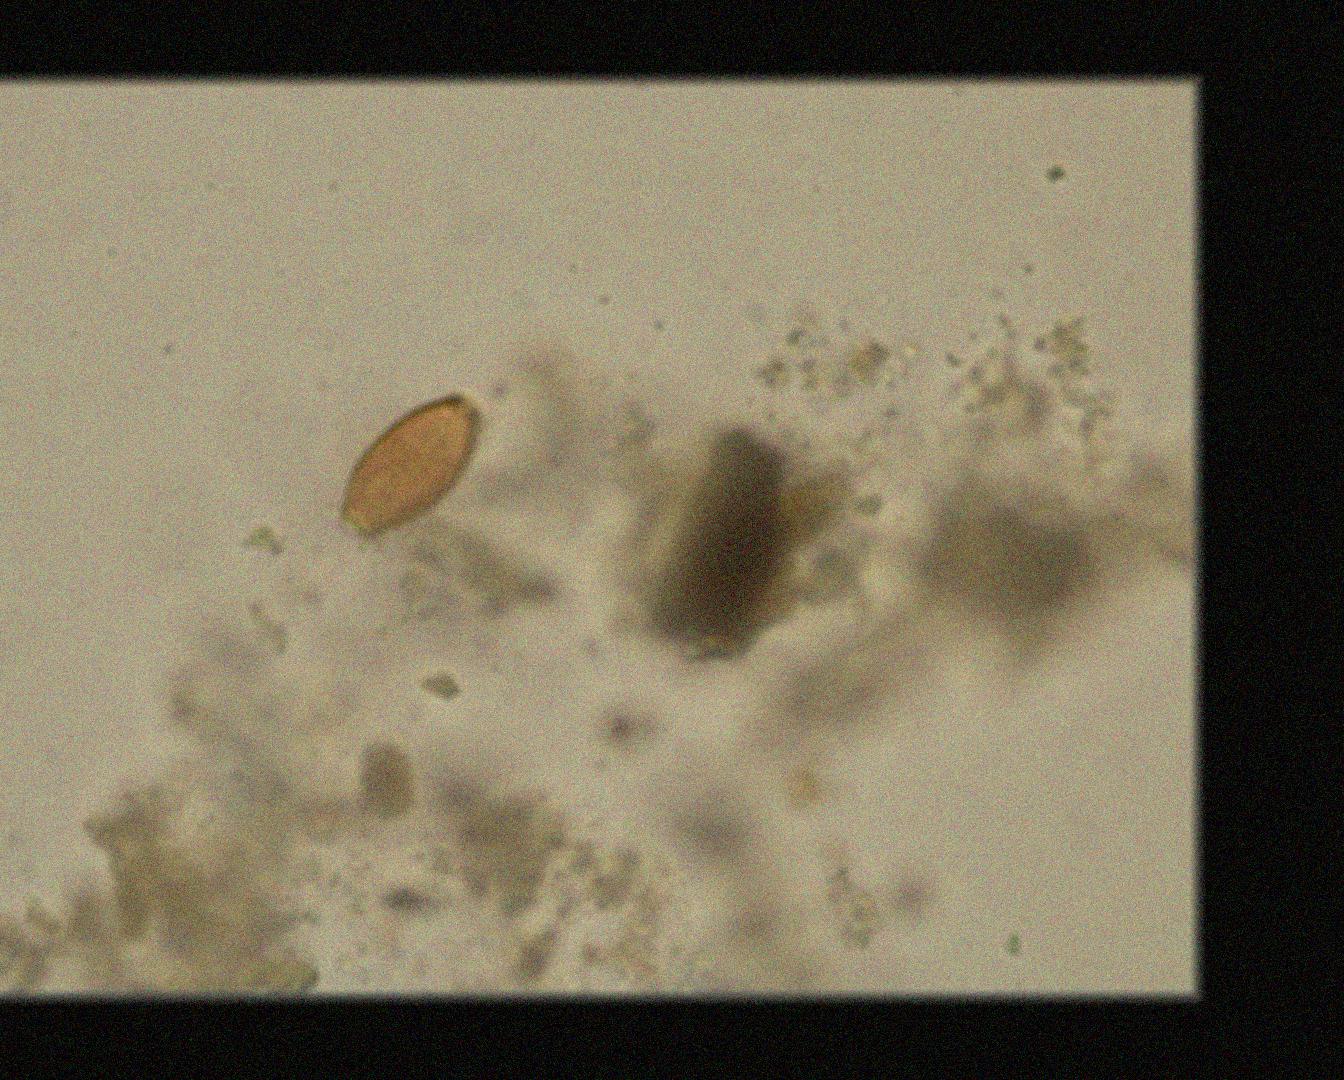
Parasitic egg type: Trichuris trichiura